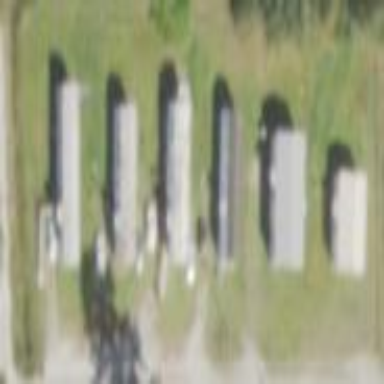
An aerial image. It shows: Residential area known as trailer park.